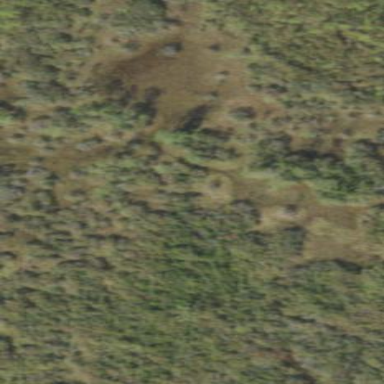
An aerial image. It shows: Marshy wetland area.